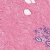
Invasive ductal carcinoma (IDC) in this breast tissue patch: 0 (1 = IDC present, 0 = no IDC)